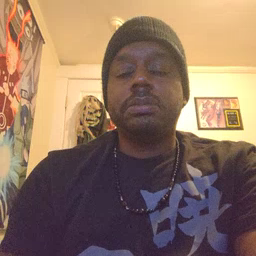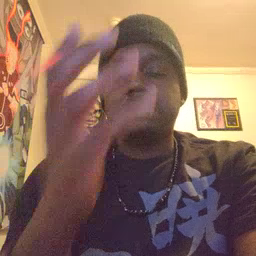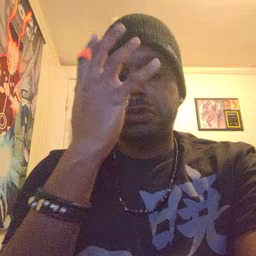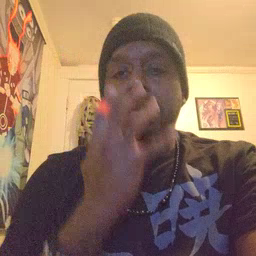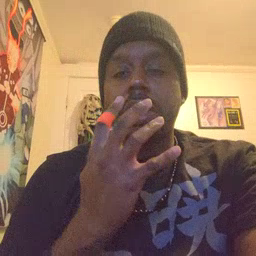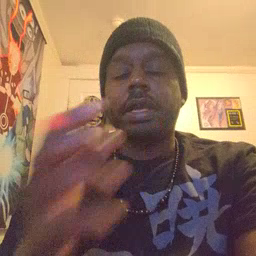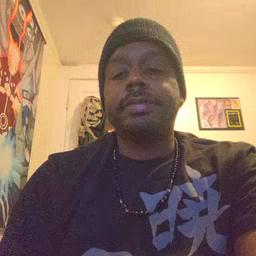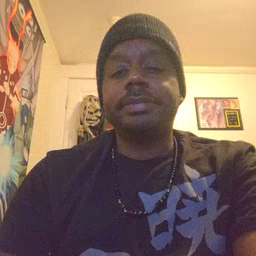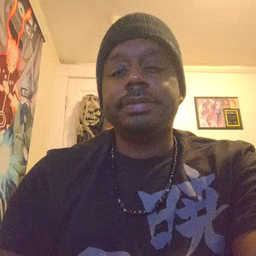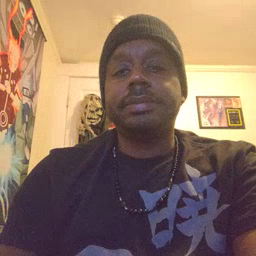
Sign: sad